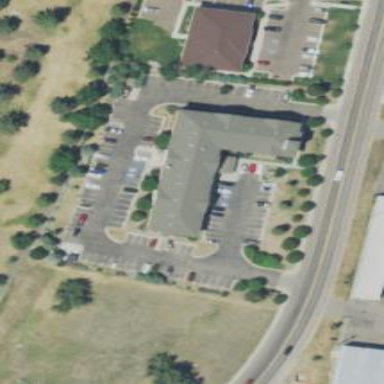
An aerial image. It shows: Hotel building.